Field crop: maize
Growth stage: 2
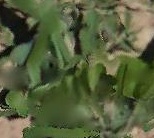
Species: maize